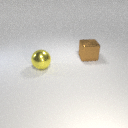
large yellow metal sphere to the left of large brown metal cube